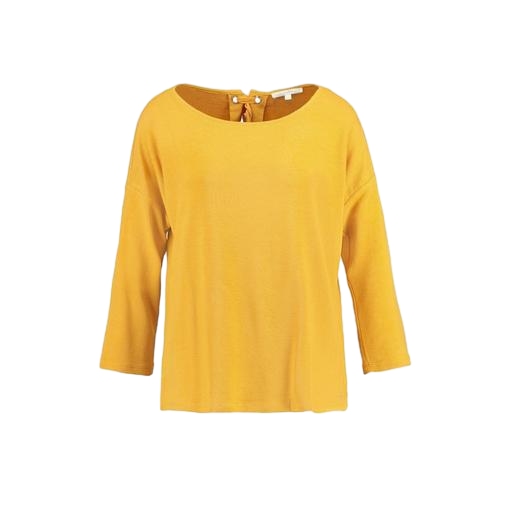
yellow plus size milano dolman-sleeve top only macy, gold boatneck t-shirt, yellow jersey tee, white background